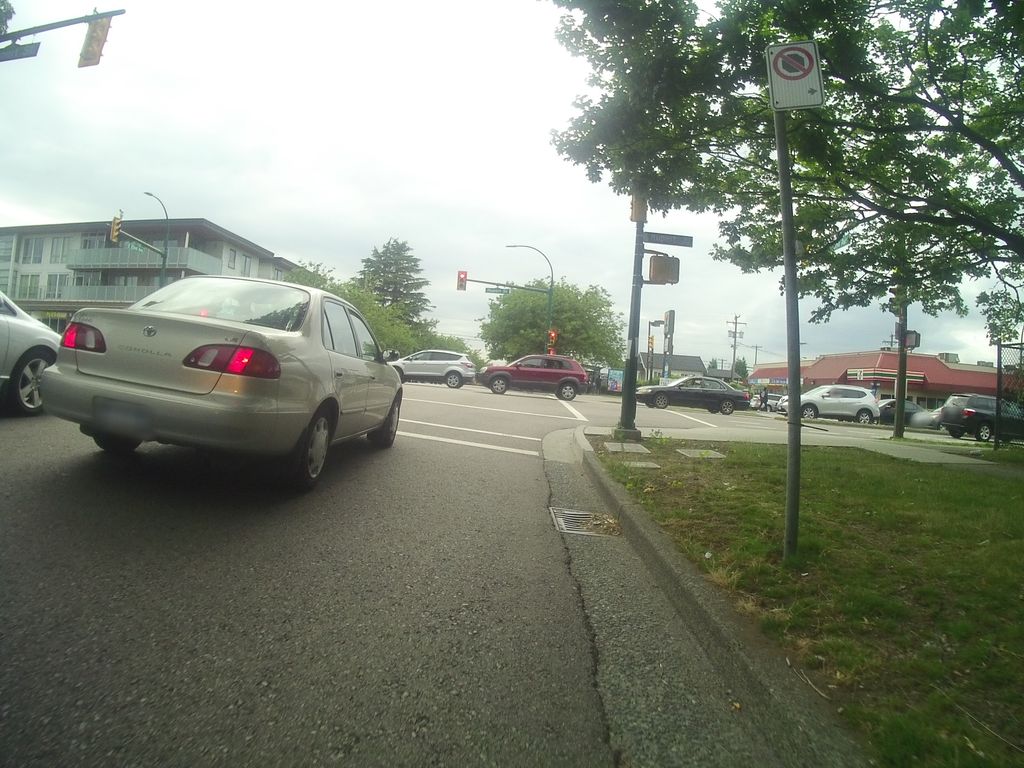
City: vancouver